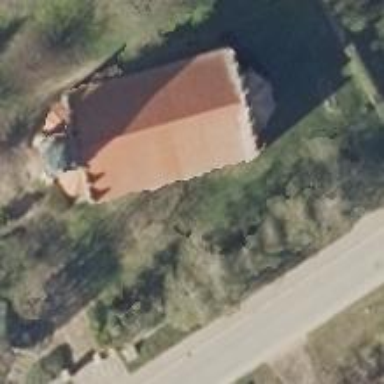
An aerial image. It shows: Church which is place of worship.